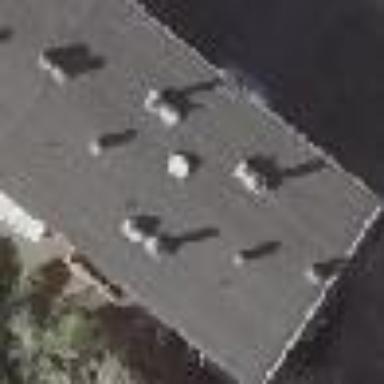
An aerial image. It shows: Apartment building with flat roof.